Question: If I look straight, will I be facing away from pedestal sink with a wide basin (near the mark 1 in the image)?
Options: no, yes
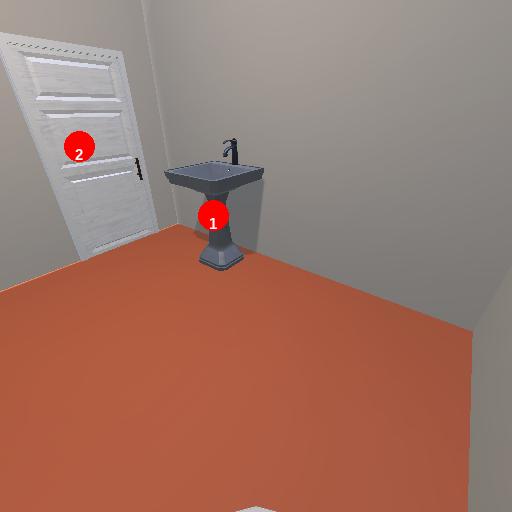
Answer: no